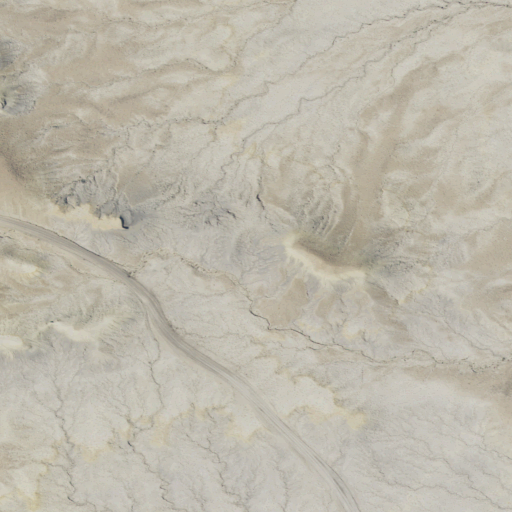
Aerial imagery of mountain in Utah named Windy Mesa containing shrub, open development, and low intensity development